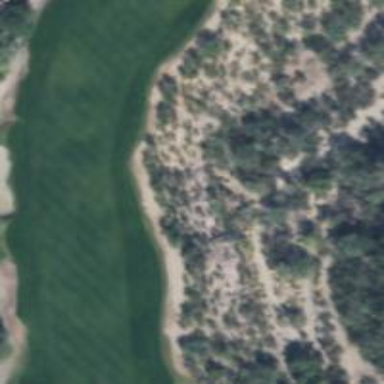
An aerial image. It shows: Grassy golf fairway.